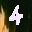
Label: 4